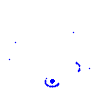
Particle: electron